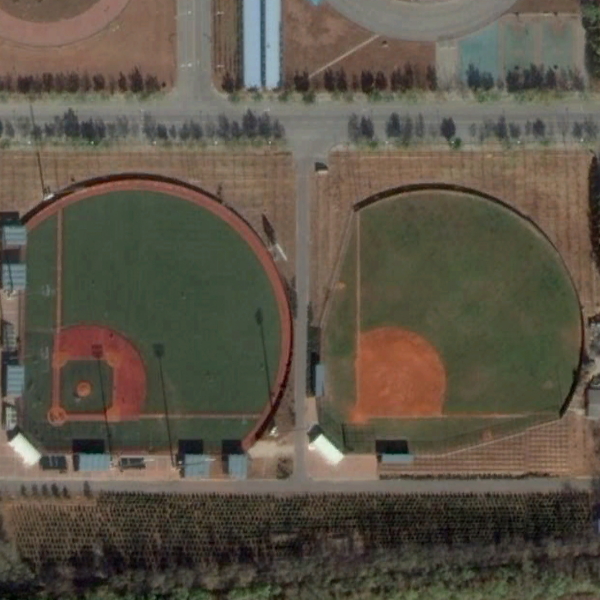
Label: BaseballField